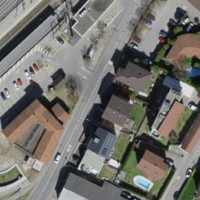
EUNIS habitat code: 54
Species observed at this site:
Polyphylla fullo